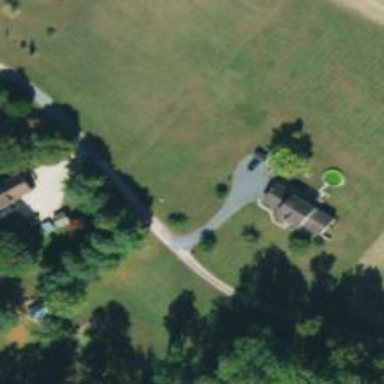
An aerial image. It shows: Driveway leading to service road.